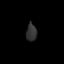
Tissue: lung
Cell type: T cells
Senescence score: 0.1738
Nuclear area (px): 181
Mean DAPI intensity: 49.265